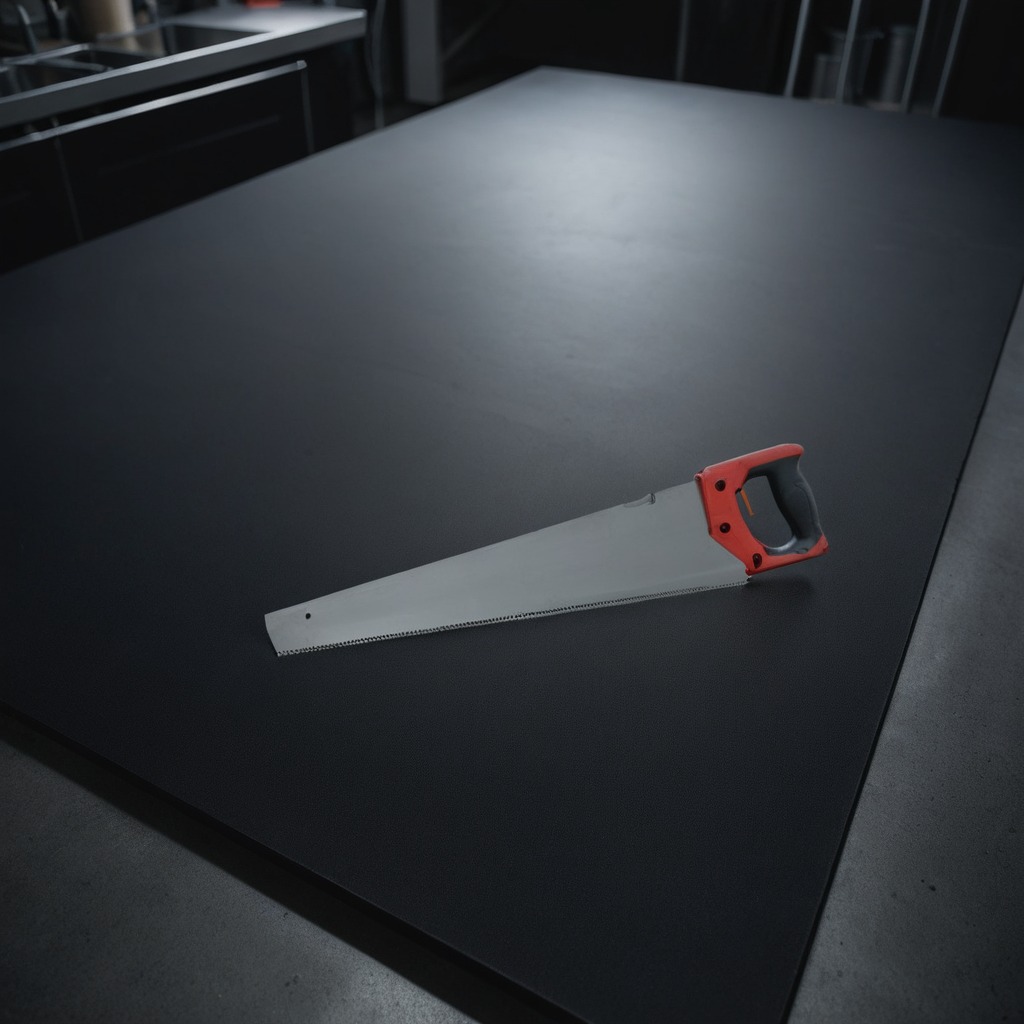
A metal saw lies on the granite tabletop.